Field crop: tomato
Growth stage: 1
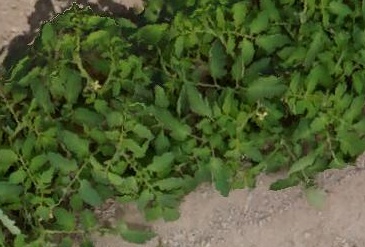
Species: tomato